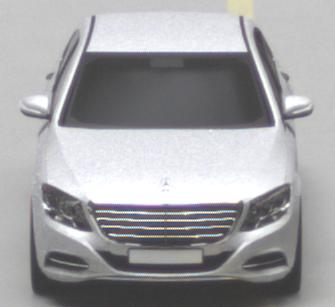
Make: Mercedes-Benz
Model: S 400 HYBRID
Detailed model: S-Class (222) Limousine
Model produced from: 2013/05
Model produced until: 2015/04
Doors: 4
Color: white
Road condition: wet road
Daytime: midday
Contrast: medium contrast